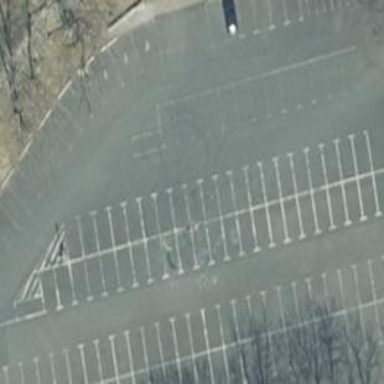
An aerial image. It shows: Parking area with asphalt surface.